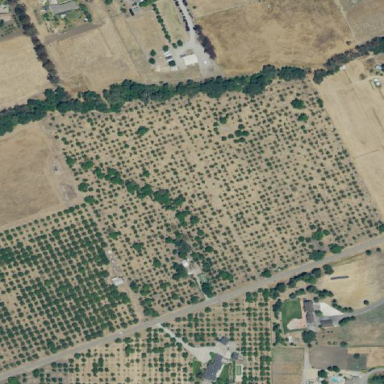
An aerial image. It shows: Orchard.